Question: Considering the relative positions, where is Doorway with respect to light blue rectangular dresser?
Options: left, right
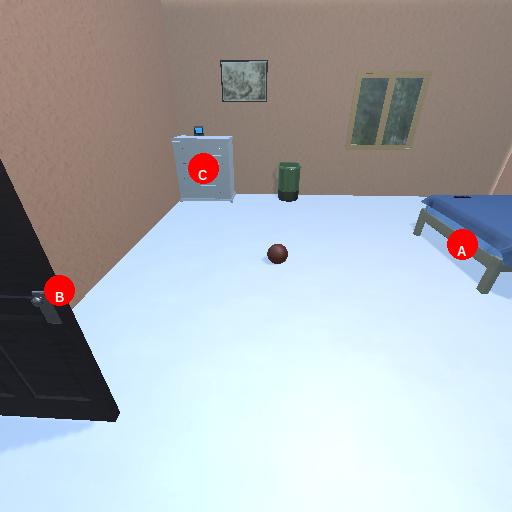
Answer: left